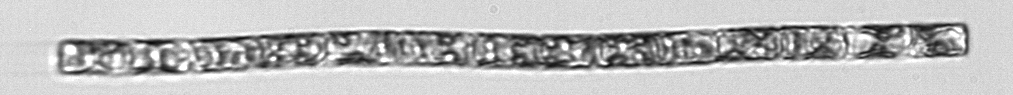
Label: Guinardia_delicatula